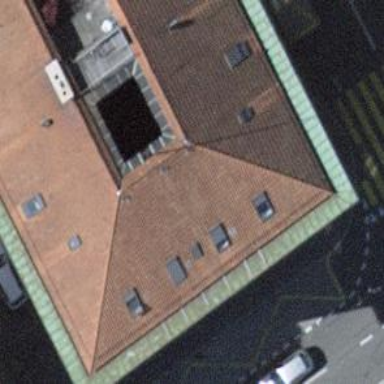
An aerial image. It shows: Furniture shop.